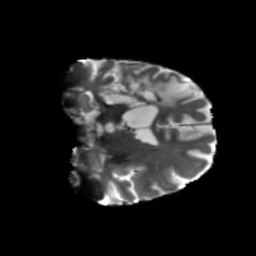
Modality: T2w
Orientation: coronal
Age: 60
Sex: male
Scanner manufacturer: siemens
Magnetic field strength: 3 T
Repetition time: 5.25 s
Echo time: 0.08 s